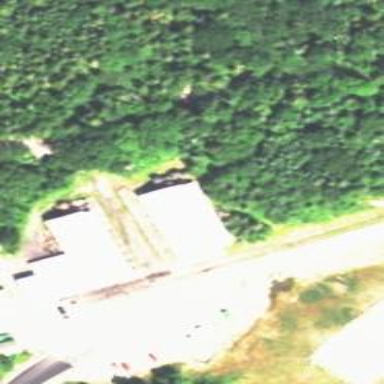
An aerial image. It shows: Preserved narrow-gauge railway yard.